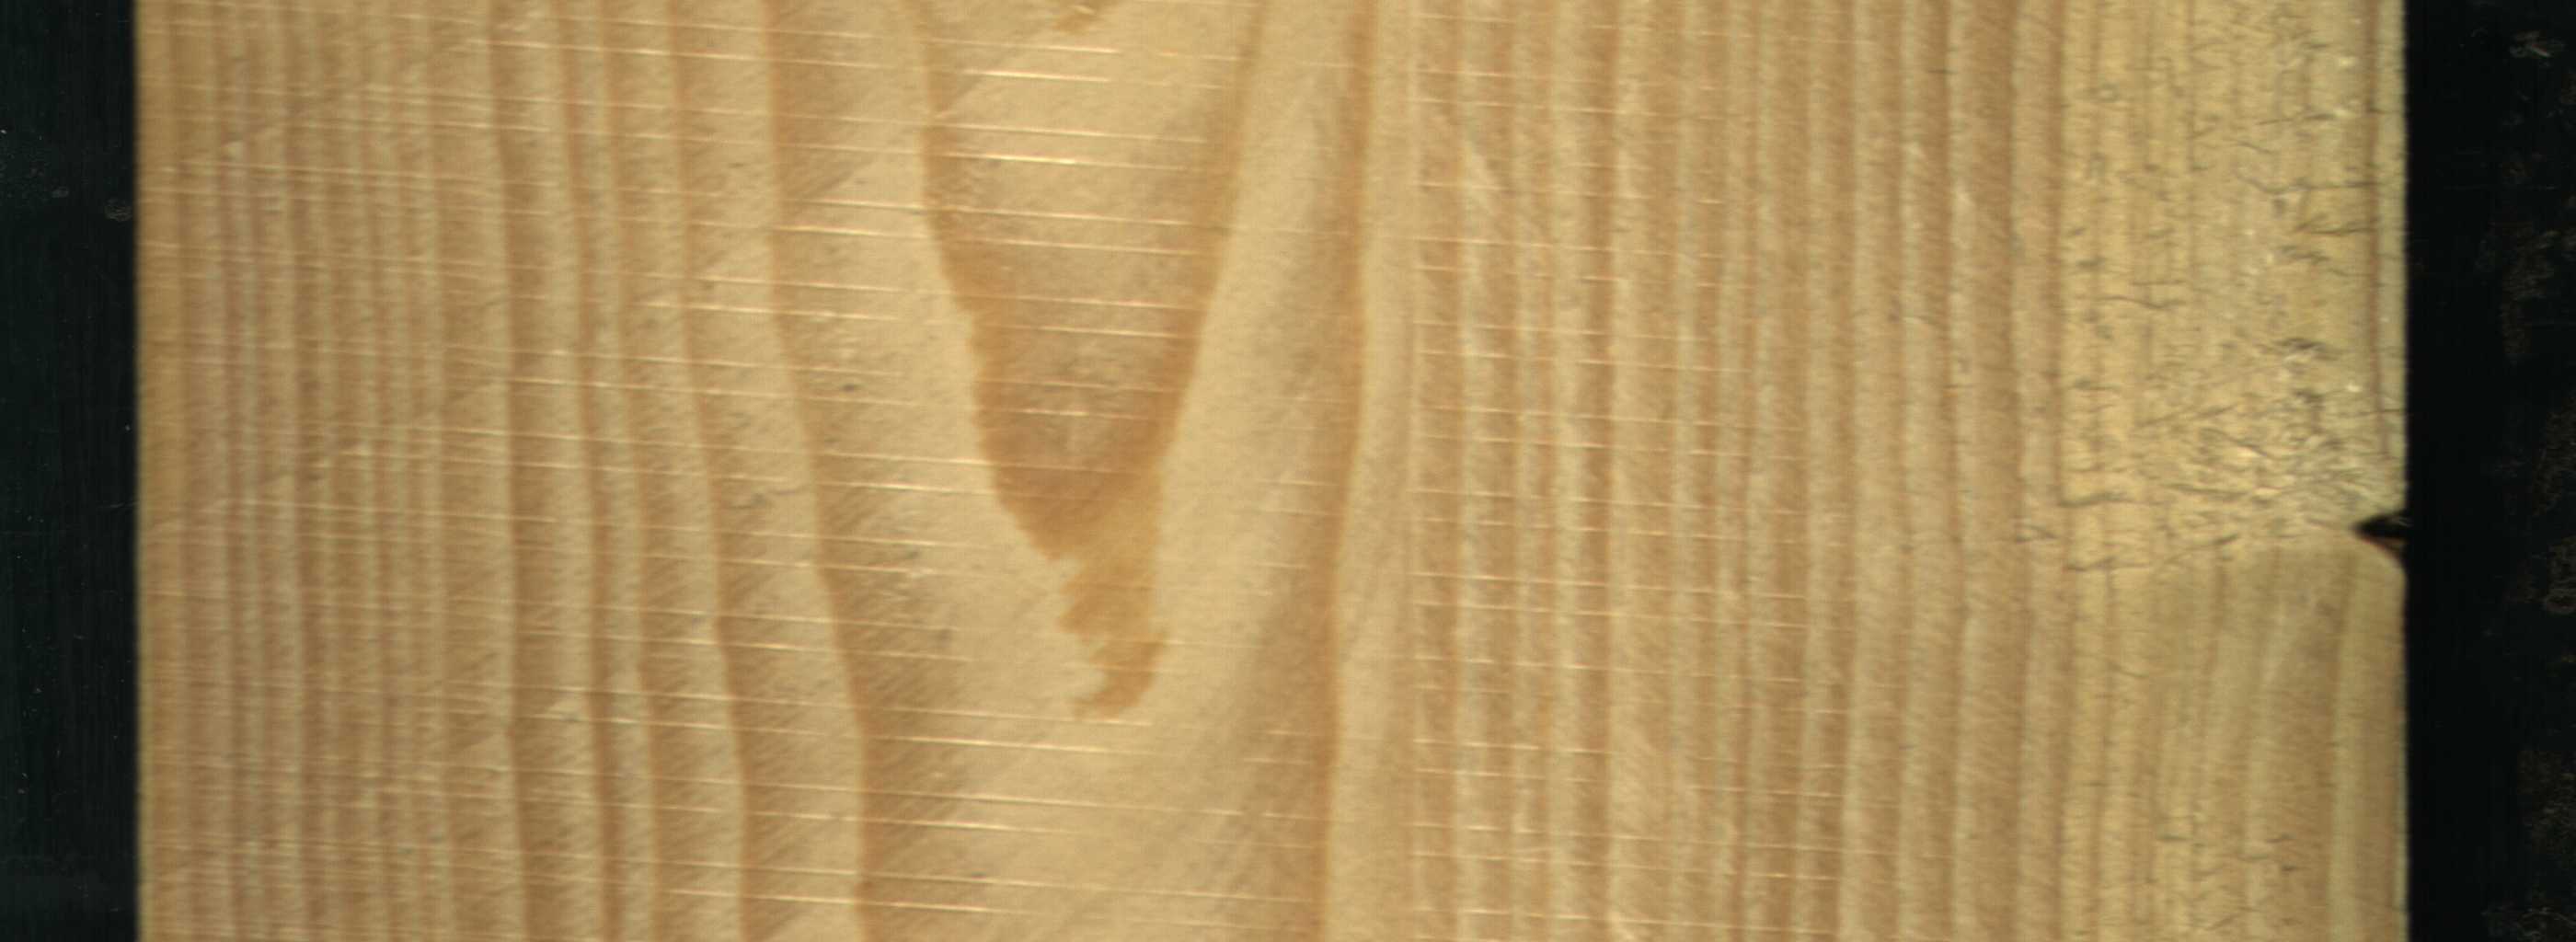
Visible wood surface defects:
Knot_missing